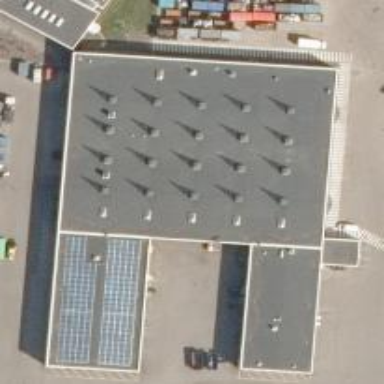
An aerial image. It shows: Industrial building.